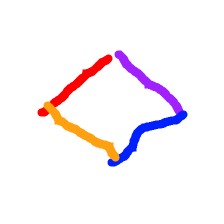
Shape: rhombus